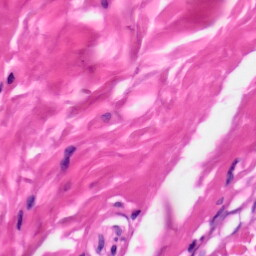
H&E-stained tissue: Skin